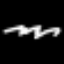
Label: squiggle